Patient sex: M
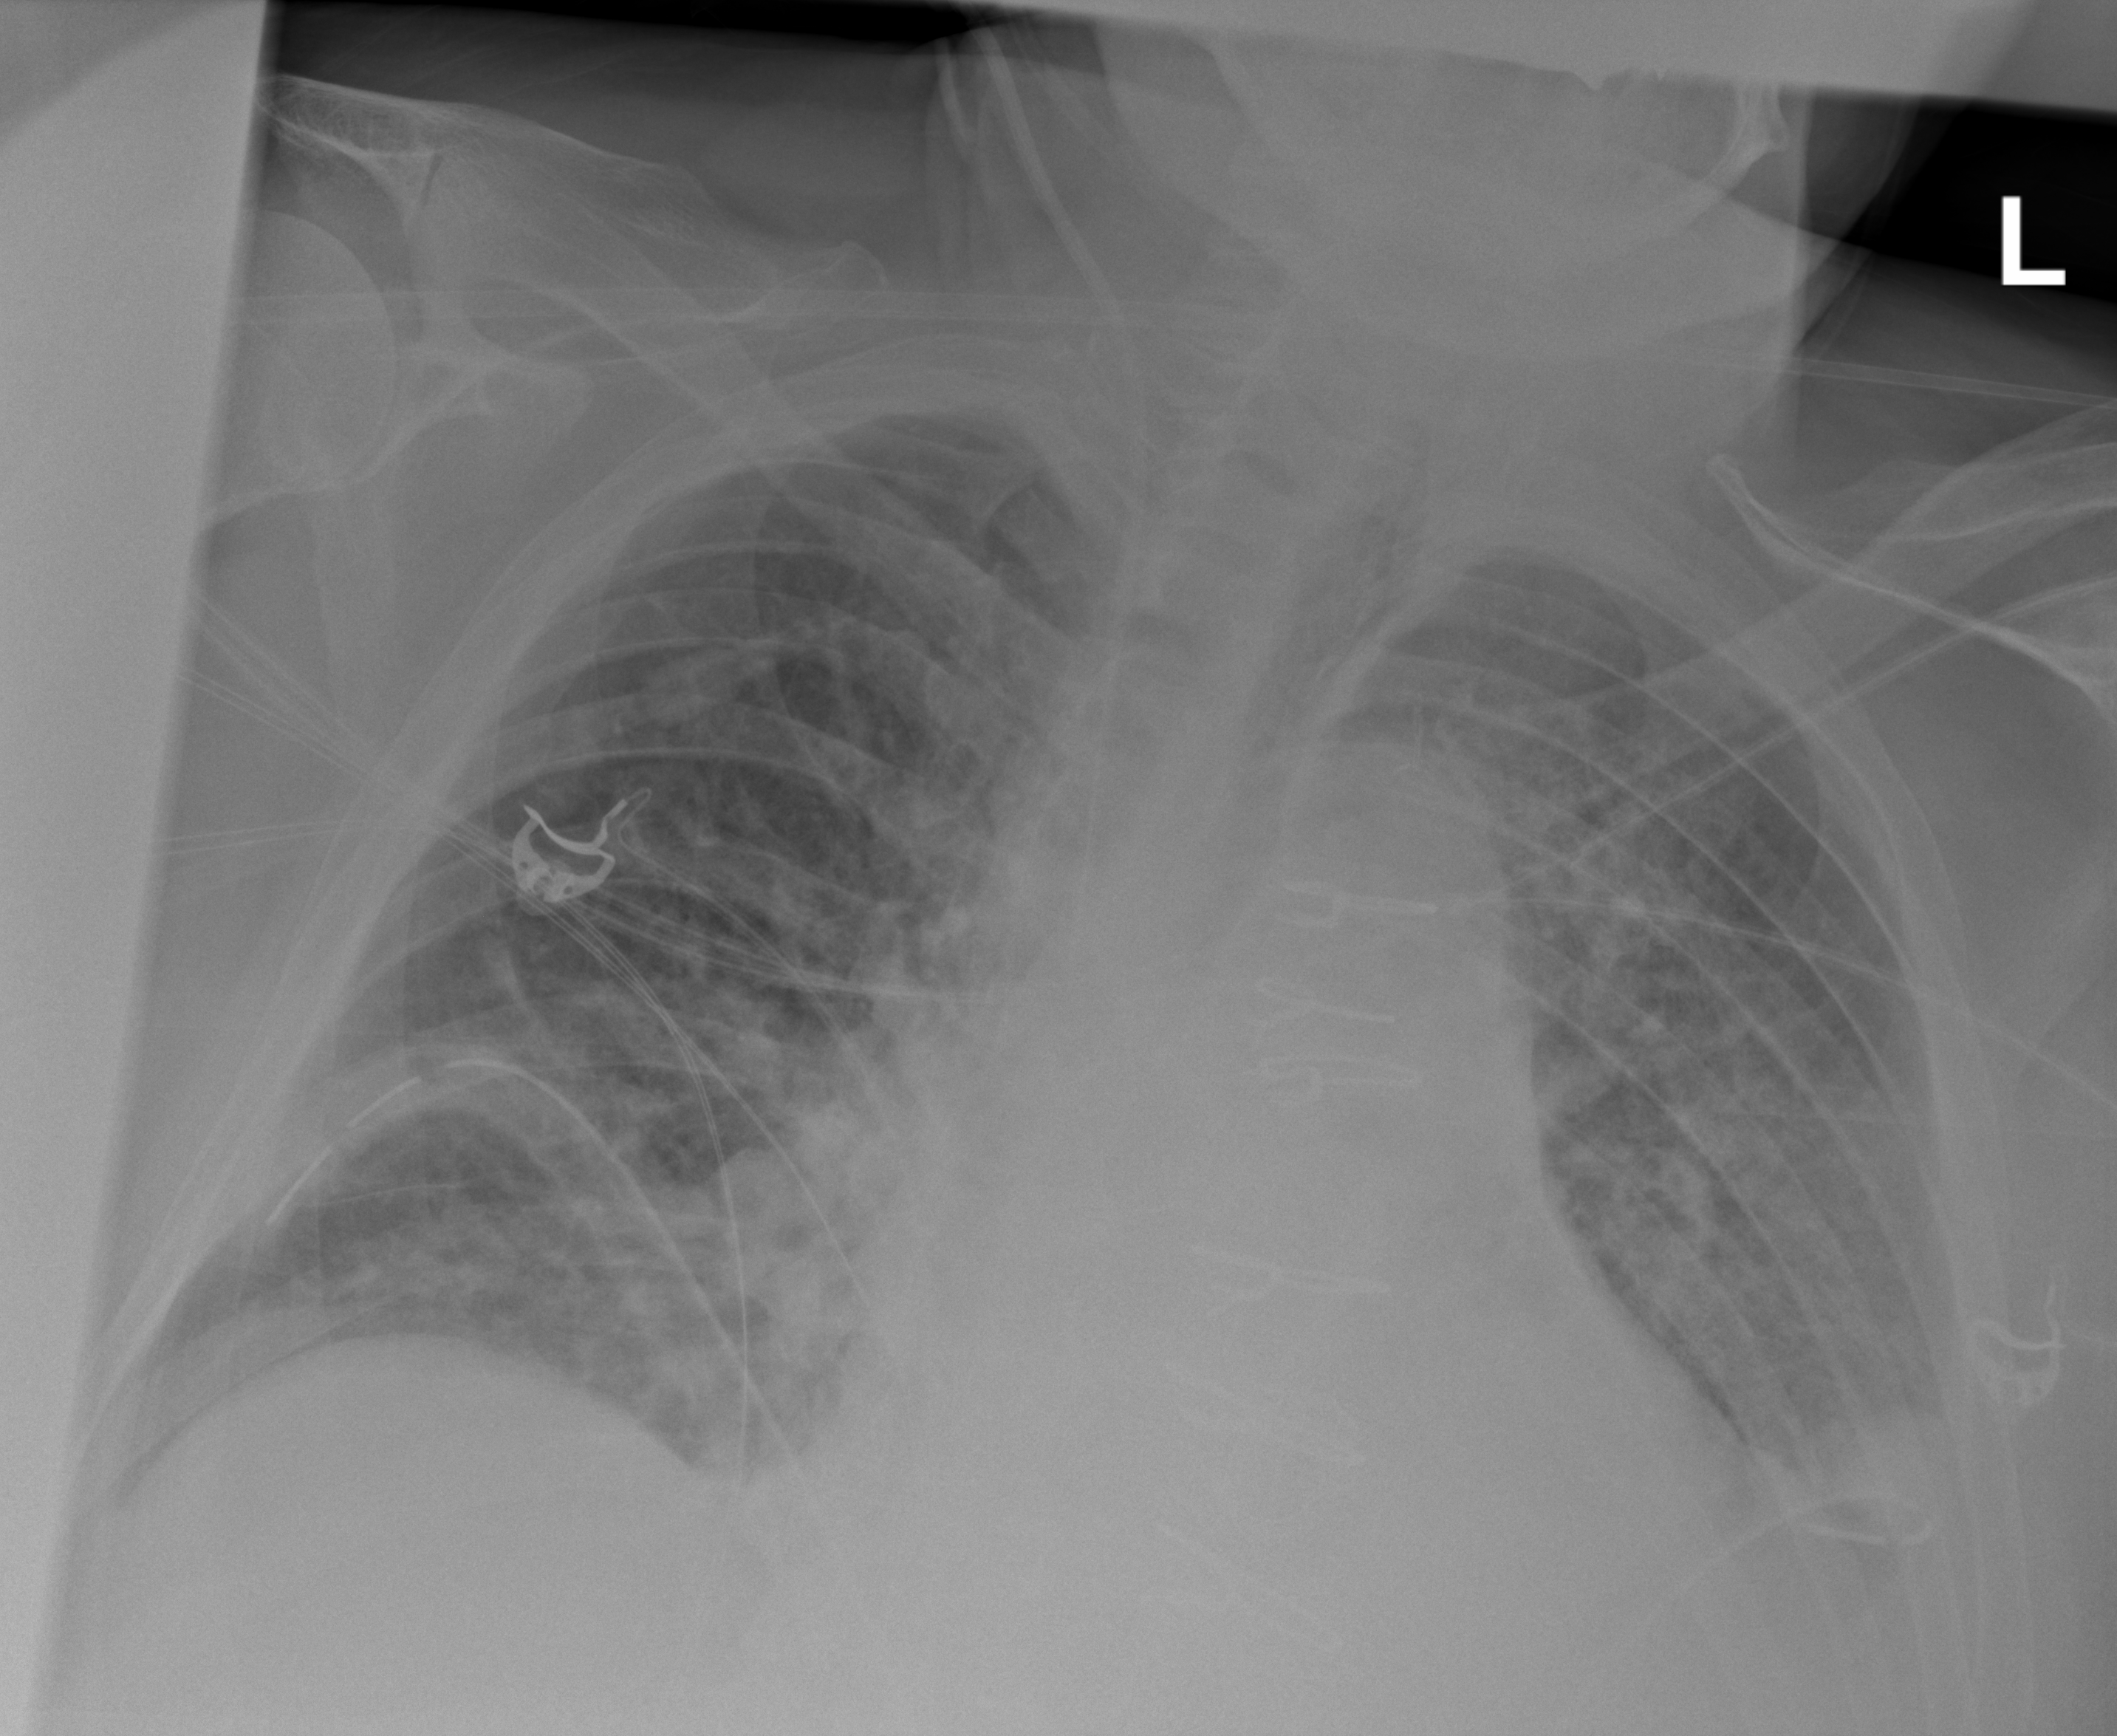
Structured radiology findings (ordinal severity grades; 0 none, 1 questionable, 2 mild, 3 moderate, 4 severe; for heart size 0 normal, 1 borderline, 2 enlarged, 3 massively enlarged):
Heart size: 2
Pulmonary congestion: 2
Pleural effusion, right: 2
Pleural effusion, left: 3
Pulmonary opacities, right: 2
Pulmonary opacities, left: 3
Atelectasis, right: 0
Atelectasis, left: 3